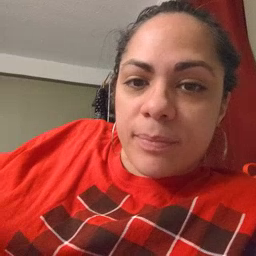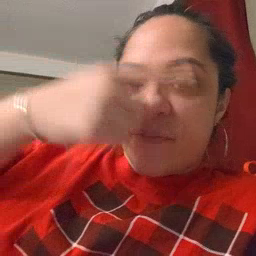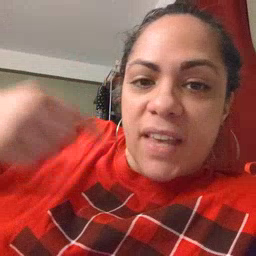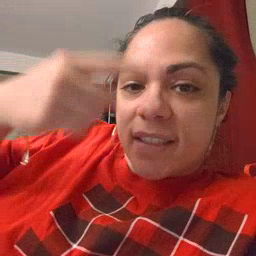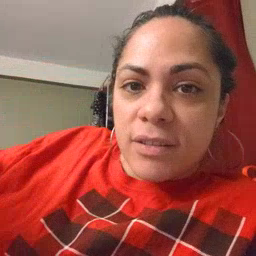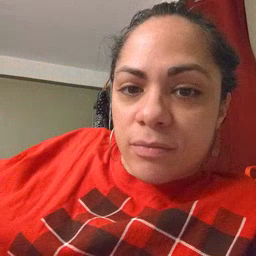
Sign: face